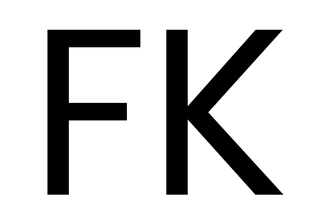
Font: Poppins-Regular